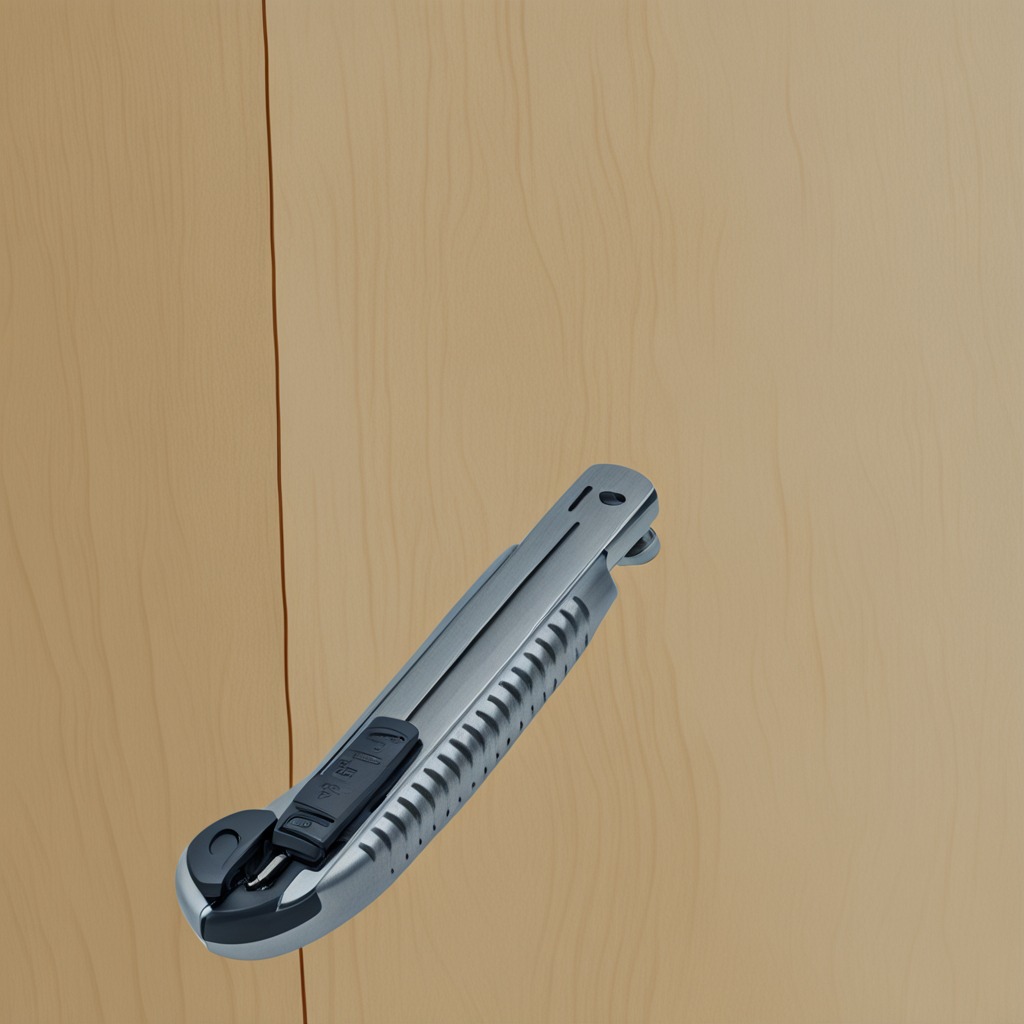
A utility knife is lying on the plywood surface.